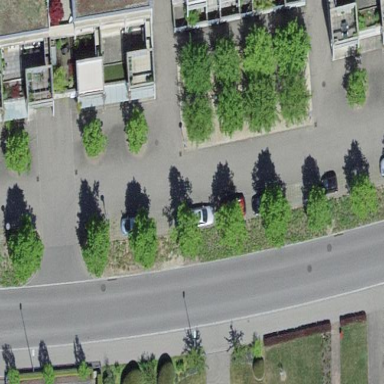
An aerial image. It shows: Street-side parking with parallel orientation.